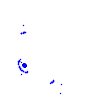
Particle: electron